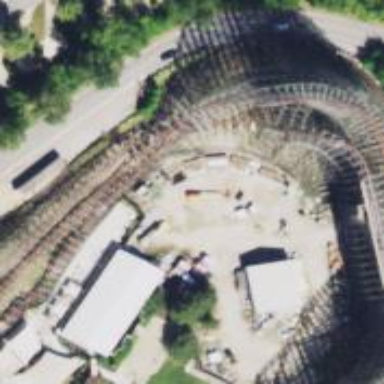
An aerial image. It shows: Thrilling roller coaster attraction.